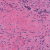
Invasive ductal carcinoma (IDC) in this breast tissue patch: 0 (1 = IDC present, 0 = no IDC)